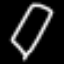
Label: diamond